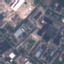
Land use / land cover class: Industrial